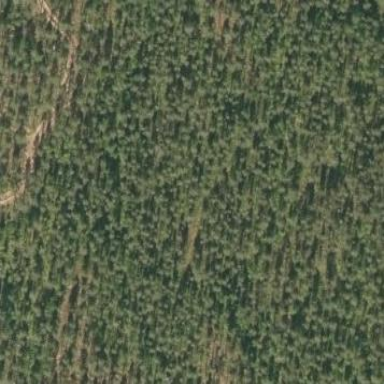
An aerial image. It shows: Woodland consisting mainly of needle-leaved trees.